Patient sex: M
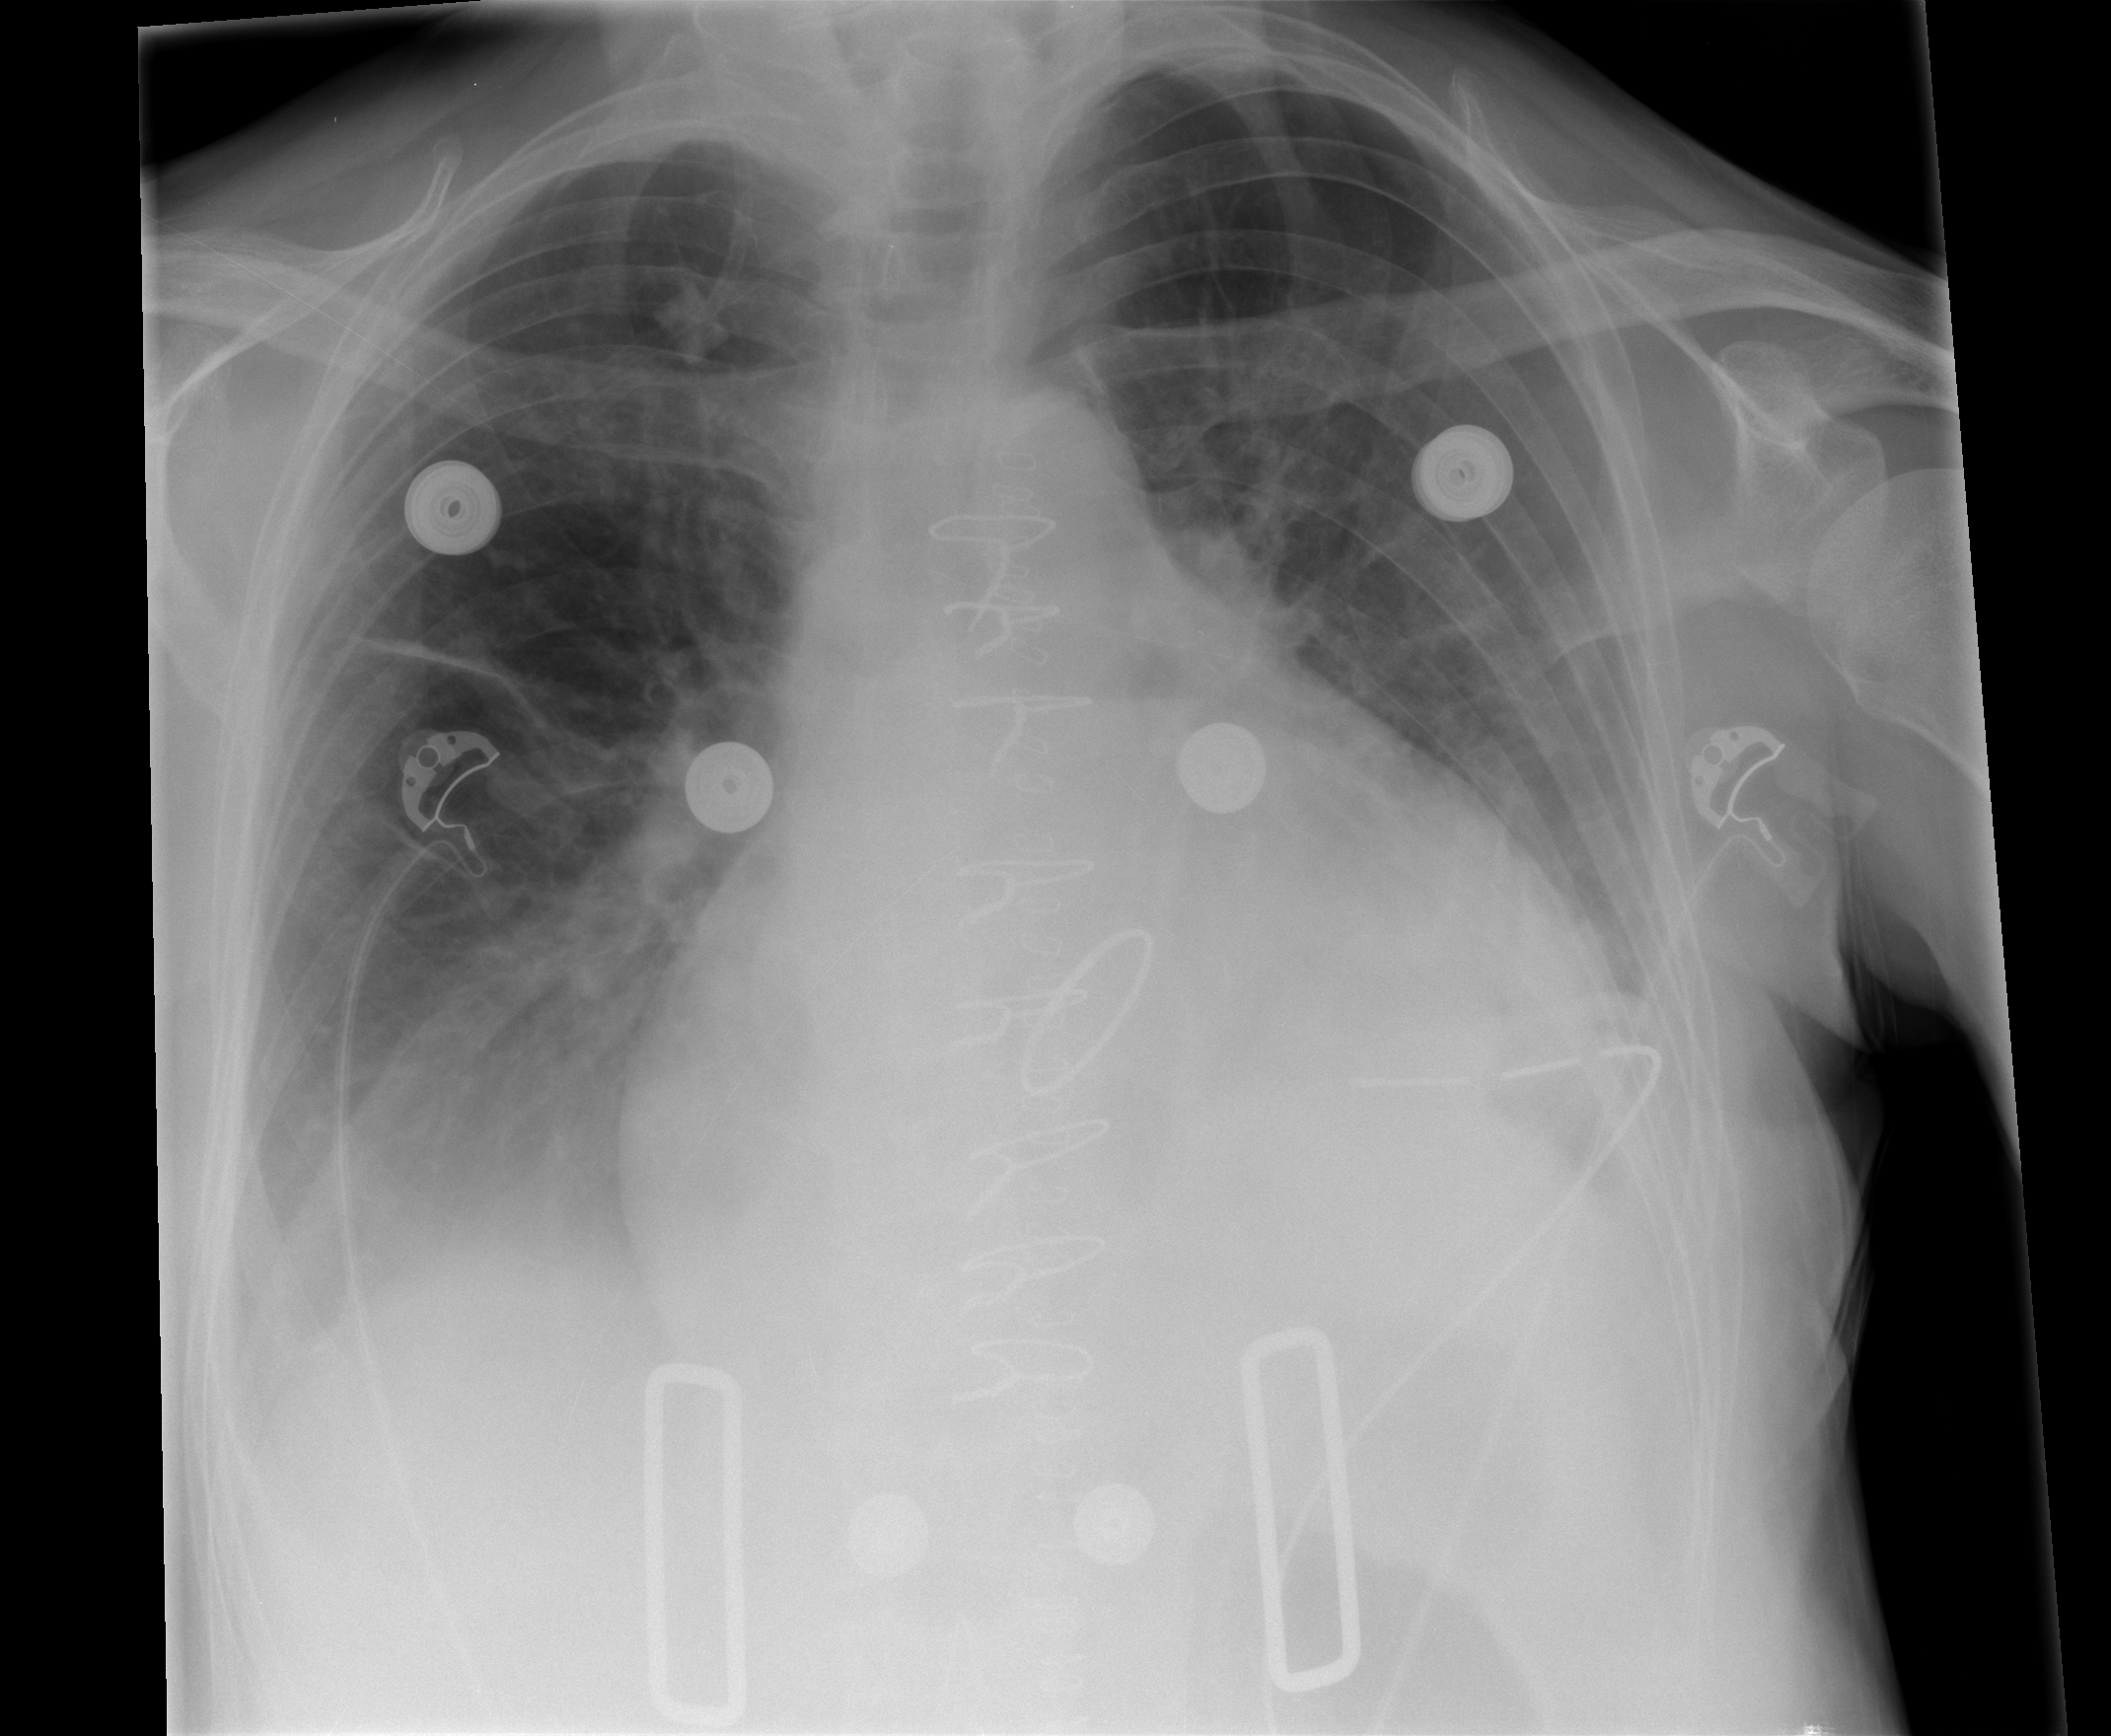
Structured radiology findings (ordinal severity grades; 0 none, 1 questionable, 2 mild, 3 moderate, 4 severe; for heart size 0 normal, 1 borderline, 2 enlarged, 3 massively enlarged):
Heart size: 3
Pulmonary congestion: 2
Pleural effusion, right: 2
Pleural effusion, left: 2
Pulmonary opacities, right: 1
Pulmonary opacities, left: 0
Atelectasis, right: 3
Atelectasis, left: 2